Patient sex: F
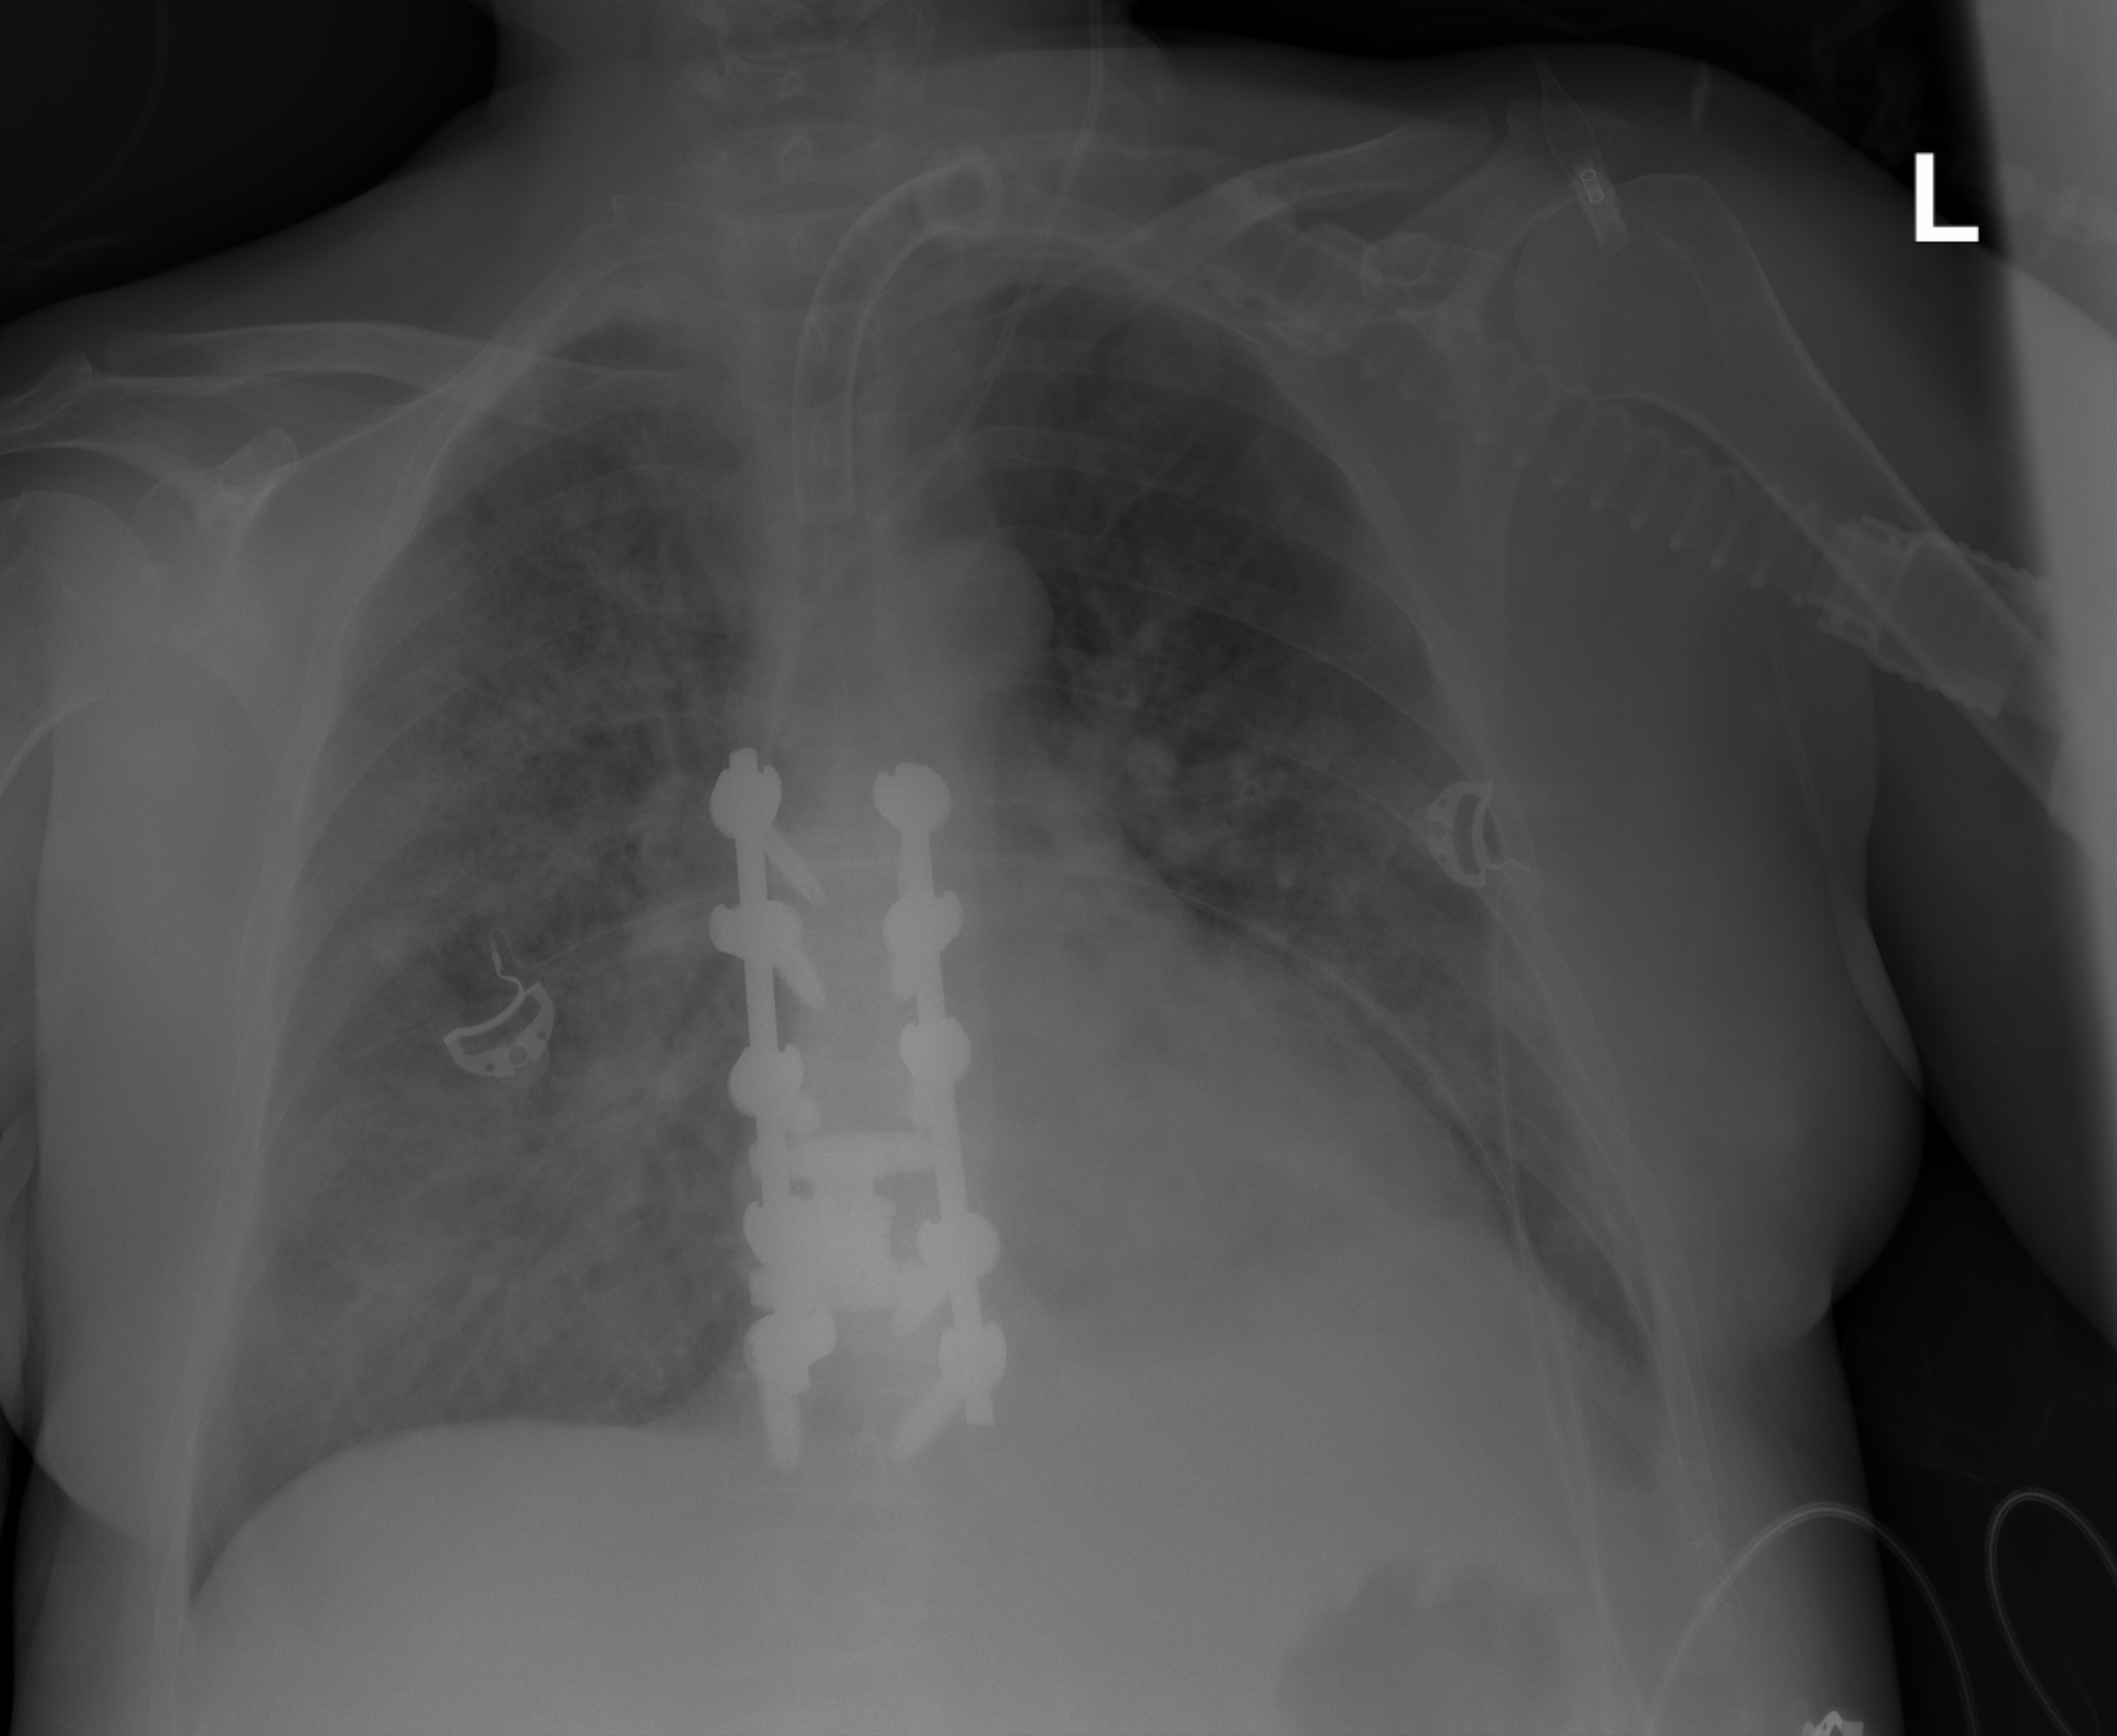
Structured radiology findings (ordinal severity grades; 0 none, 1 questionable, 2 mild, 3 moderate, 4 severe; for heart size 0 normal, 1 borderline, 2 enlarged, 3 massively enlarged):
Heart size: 0
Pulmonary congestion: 2
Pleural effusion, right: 1
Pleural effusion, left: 1
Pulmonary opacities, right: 3
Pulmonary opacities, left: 2
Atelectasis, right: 2
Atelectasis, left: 2